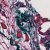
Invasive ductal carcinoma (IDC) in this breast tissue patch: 0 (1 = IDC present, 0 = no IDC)